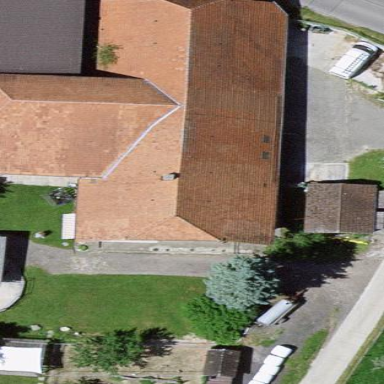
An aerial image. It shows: Farm building.